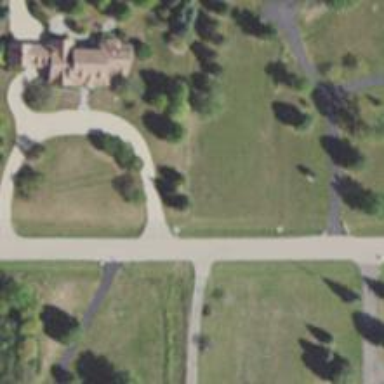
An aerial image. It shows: Driveway.